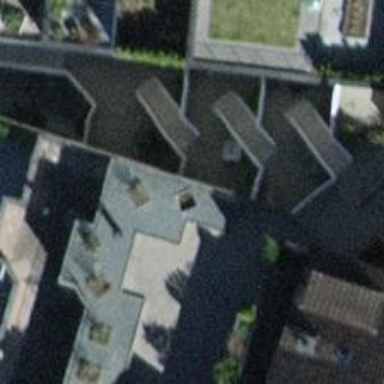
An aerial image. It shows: Building part with flat roof.